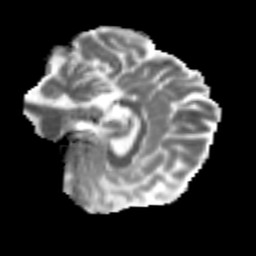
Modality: MD
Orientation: sagittal
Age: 23
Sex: female
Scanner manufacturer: siemens
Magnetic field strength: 3 T
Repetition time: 3.5 s
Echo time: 0.125 s